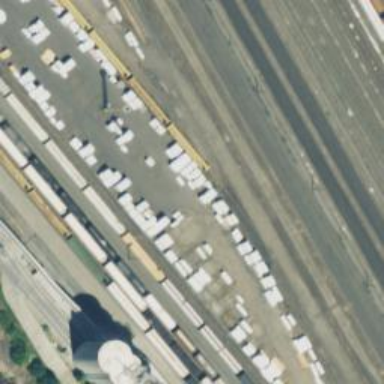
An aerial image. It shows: Railway yard used for servicing trains.